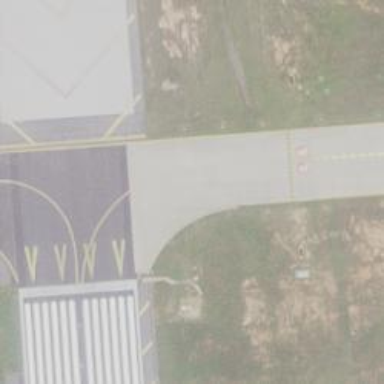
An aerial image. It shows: Image of taxiway at airport.